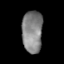
Tissue: skin
Cell type: Epithelial cells
Senescence score: 0.2774
Nuclear area (px): 838
Mean DAPI intensity: 132.004